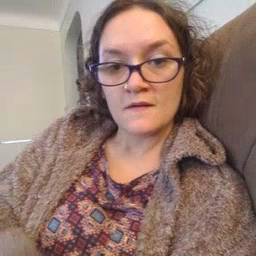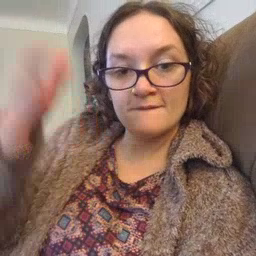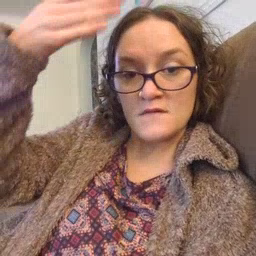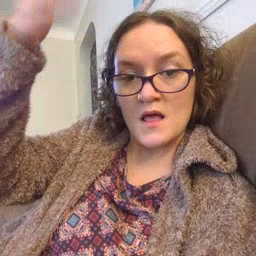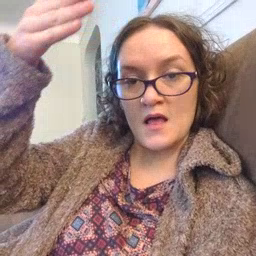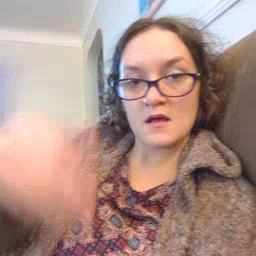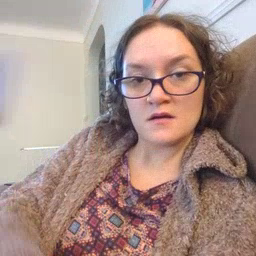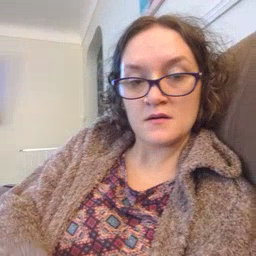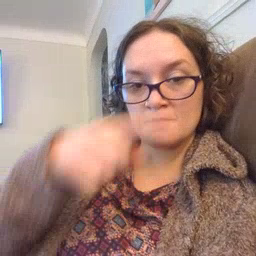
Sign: flag